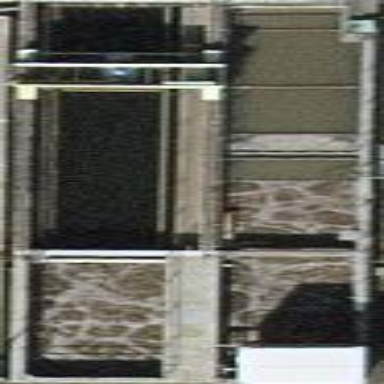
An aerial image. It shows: Body of wastewater.